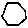
Label: hexagon